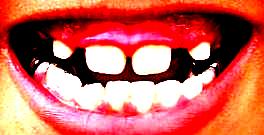
Condition: hypodontia